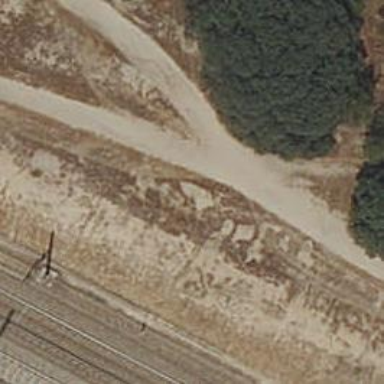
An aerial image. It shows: Dirt path.